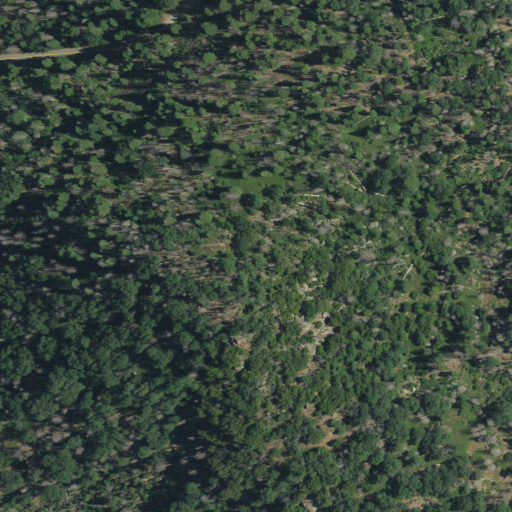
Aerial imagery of mountain in California named Cold Springs Peak containing grassland, open development, deciduous forest, and evergreen forest